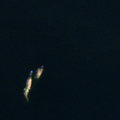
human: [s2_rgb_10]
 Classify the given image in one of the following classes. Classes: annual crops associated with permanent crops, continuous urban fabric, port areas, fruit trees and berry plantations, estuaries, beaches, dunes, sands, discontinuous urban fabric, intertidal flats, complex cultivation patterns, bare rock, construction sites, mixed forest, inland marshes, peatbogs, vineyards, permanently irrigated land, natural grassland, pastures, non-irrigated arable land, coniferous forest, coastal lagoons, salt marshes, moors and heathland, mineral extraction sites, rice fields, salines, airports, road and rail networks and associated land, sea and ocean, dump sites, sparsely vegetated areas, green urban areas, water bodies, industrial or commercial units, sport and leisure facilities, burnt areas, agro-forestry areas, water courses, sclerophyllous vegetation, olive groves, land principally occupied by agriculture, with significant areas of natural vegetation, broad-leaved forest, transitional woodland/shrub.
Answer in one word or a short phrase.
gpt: sea and ocean